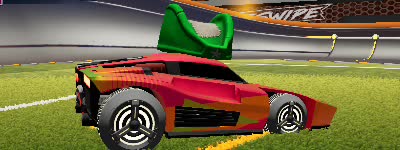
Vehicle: breakout